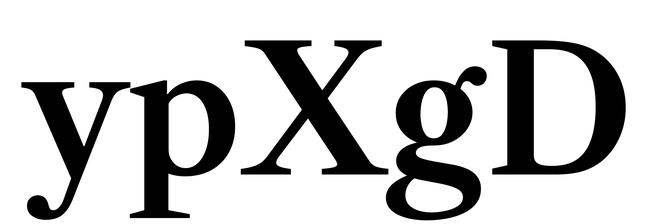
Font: LibreCaslonText_SemiBold